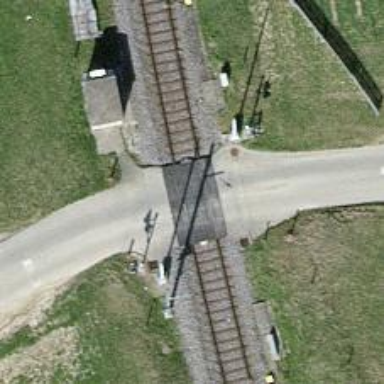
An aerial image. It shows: Level crossing along the railway.